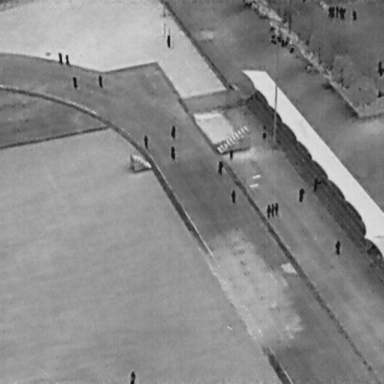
There are 25 objects shown in the infrared image, including 23 People, and two DontCares.